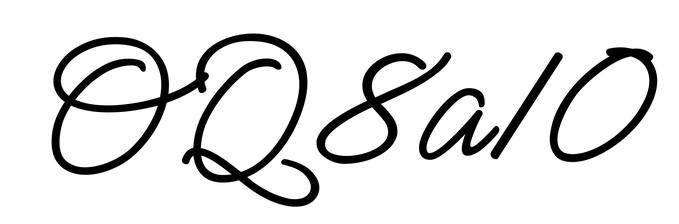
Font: MeowScript-Regular